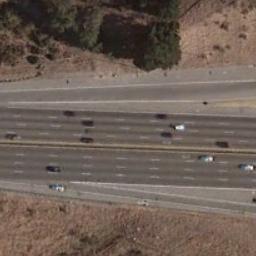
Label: freeway